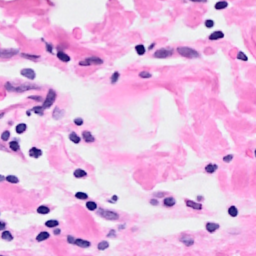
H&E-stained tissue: Breast